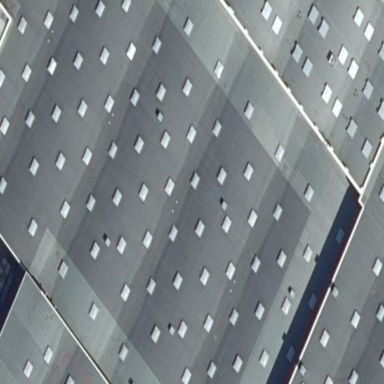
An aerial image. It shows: Industrial building.